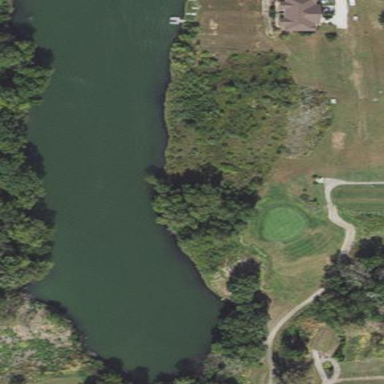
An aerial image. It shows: Scenic view of water hazard on golf course. The natural water feature adds beauty to the landscape.